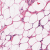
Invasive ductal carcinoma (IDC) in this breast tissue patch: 1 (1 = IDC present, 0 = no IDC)